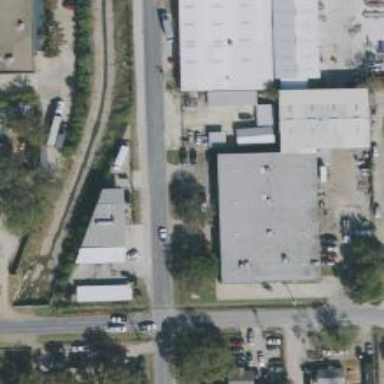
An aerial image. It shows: Warehouse building.